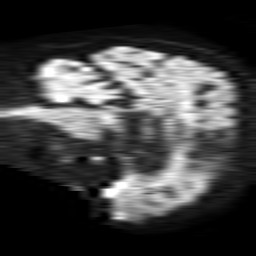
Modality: TRACE
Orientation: sagittal
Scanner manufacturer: philips
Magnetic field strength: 1.5 T
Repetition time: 4.6 s
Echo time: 0.08517 s